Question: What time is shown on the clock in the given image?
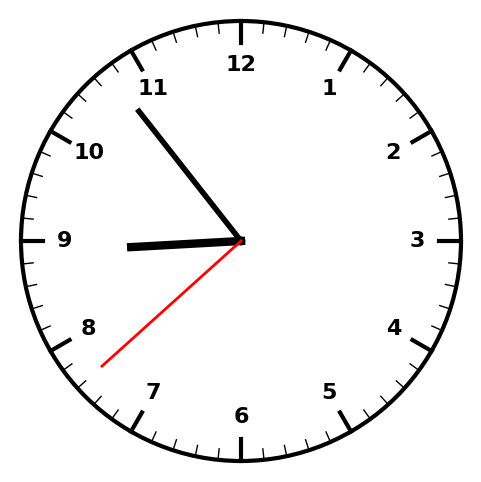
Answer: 08:53:38